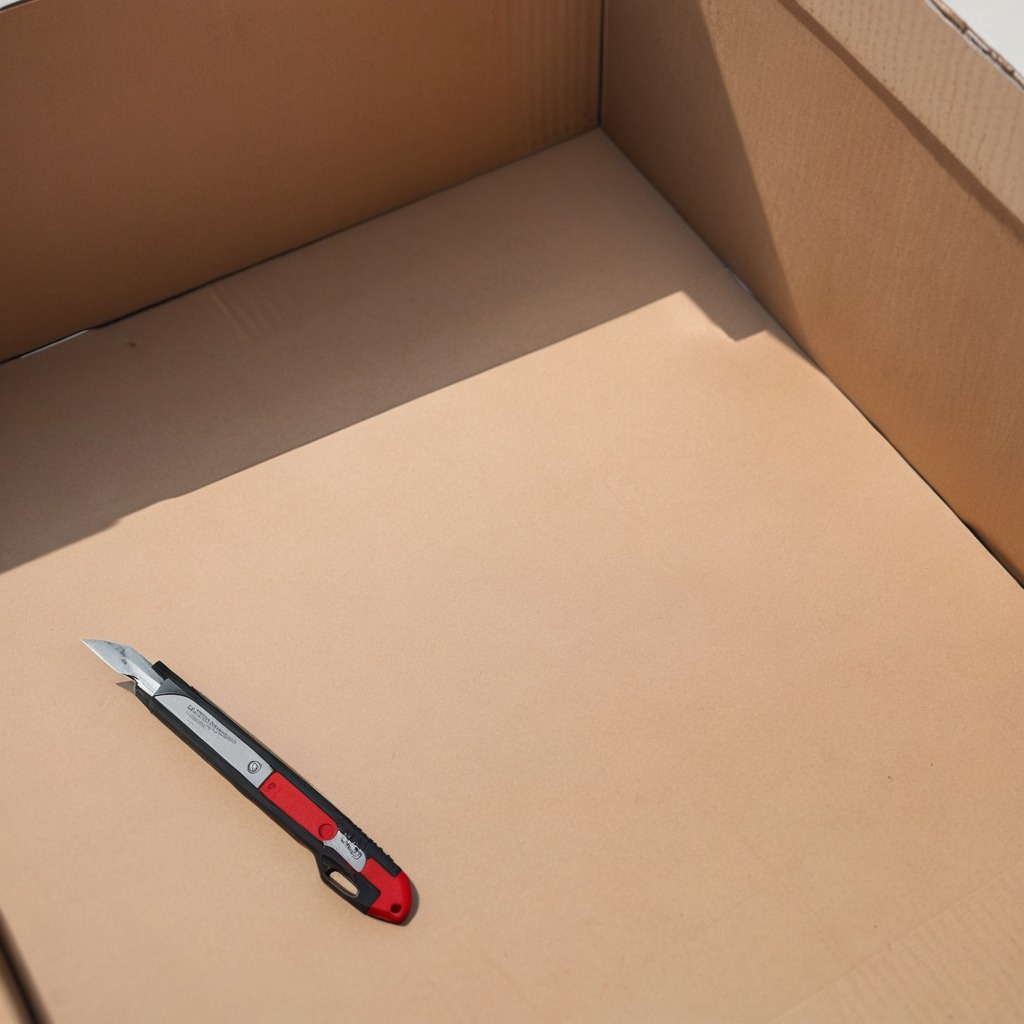
A utility knife is lying on a clean dry cardboard box surface in an outdoor workshop during daytime bright natural light soft shadows slightly creased but